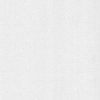
Label: dusty